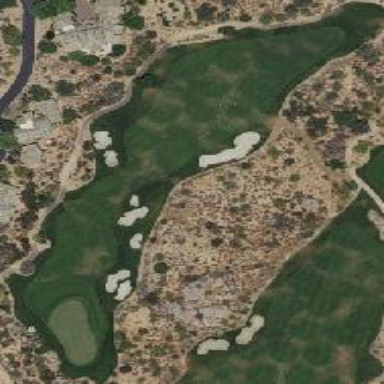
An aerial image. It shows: Area of rough grass used for golf.